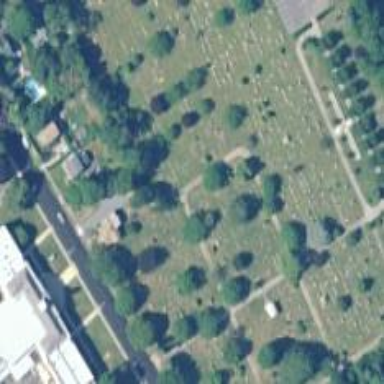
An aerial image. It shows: Cemetery.